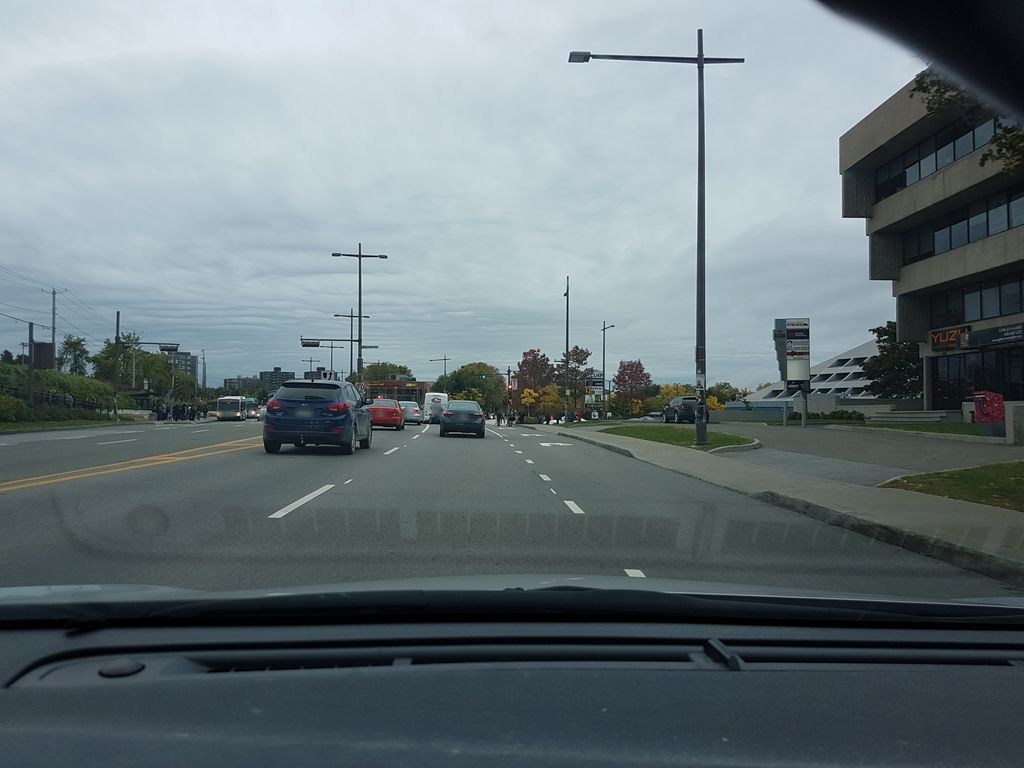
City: quebec_city